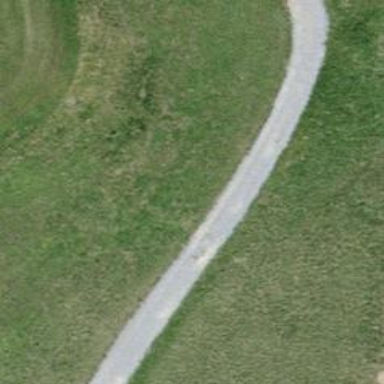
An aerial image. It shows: Designated gravel service road resembling golf cart path.